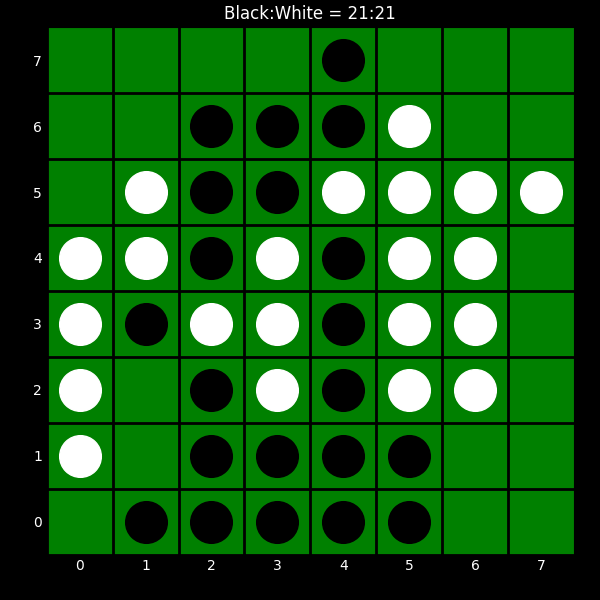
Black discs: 21
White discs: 21